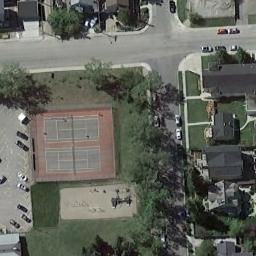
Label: tennis_court